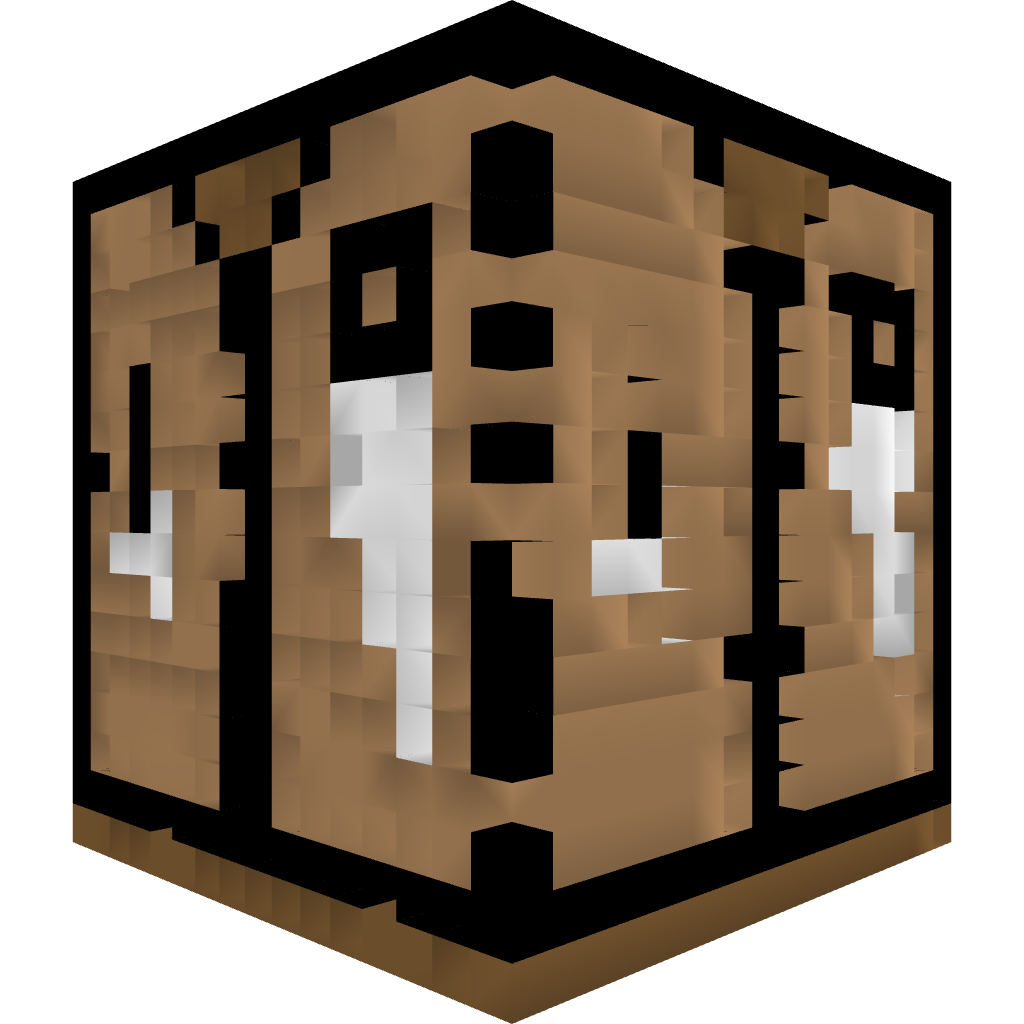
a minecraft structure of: WorkBench bad low quality